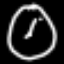
Label: clock